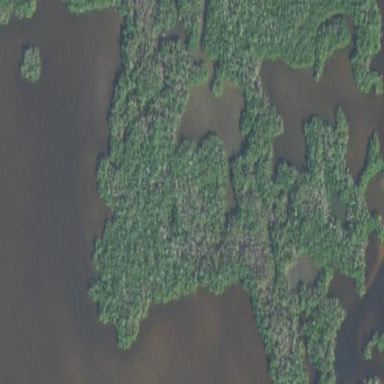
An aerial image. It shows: Mangrove wetland area.